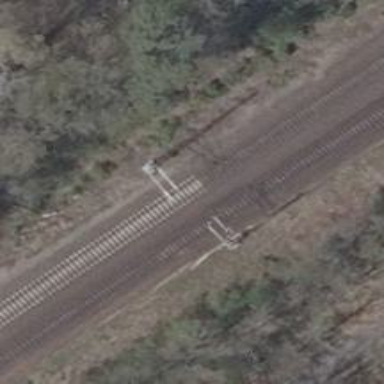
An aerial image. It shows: Milestone along the railway track with catenary mast.